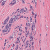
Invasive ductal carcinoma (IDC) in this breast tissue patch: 1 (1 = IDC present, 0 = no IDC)